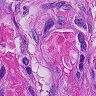
Metastatic tissue present: yes